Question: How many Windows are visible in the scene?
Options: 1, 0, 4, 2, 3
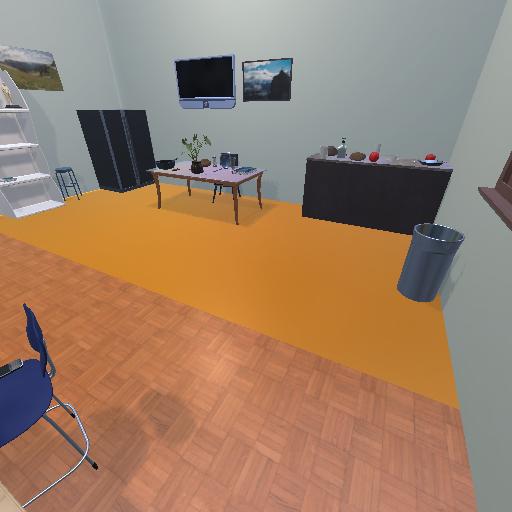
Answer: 1